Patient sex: M
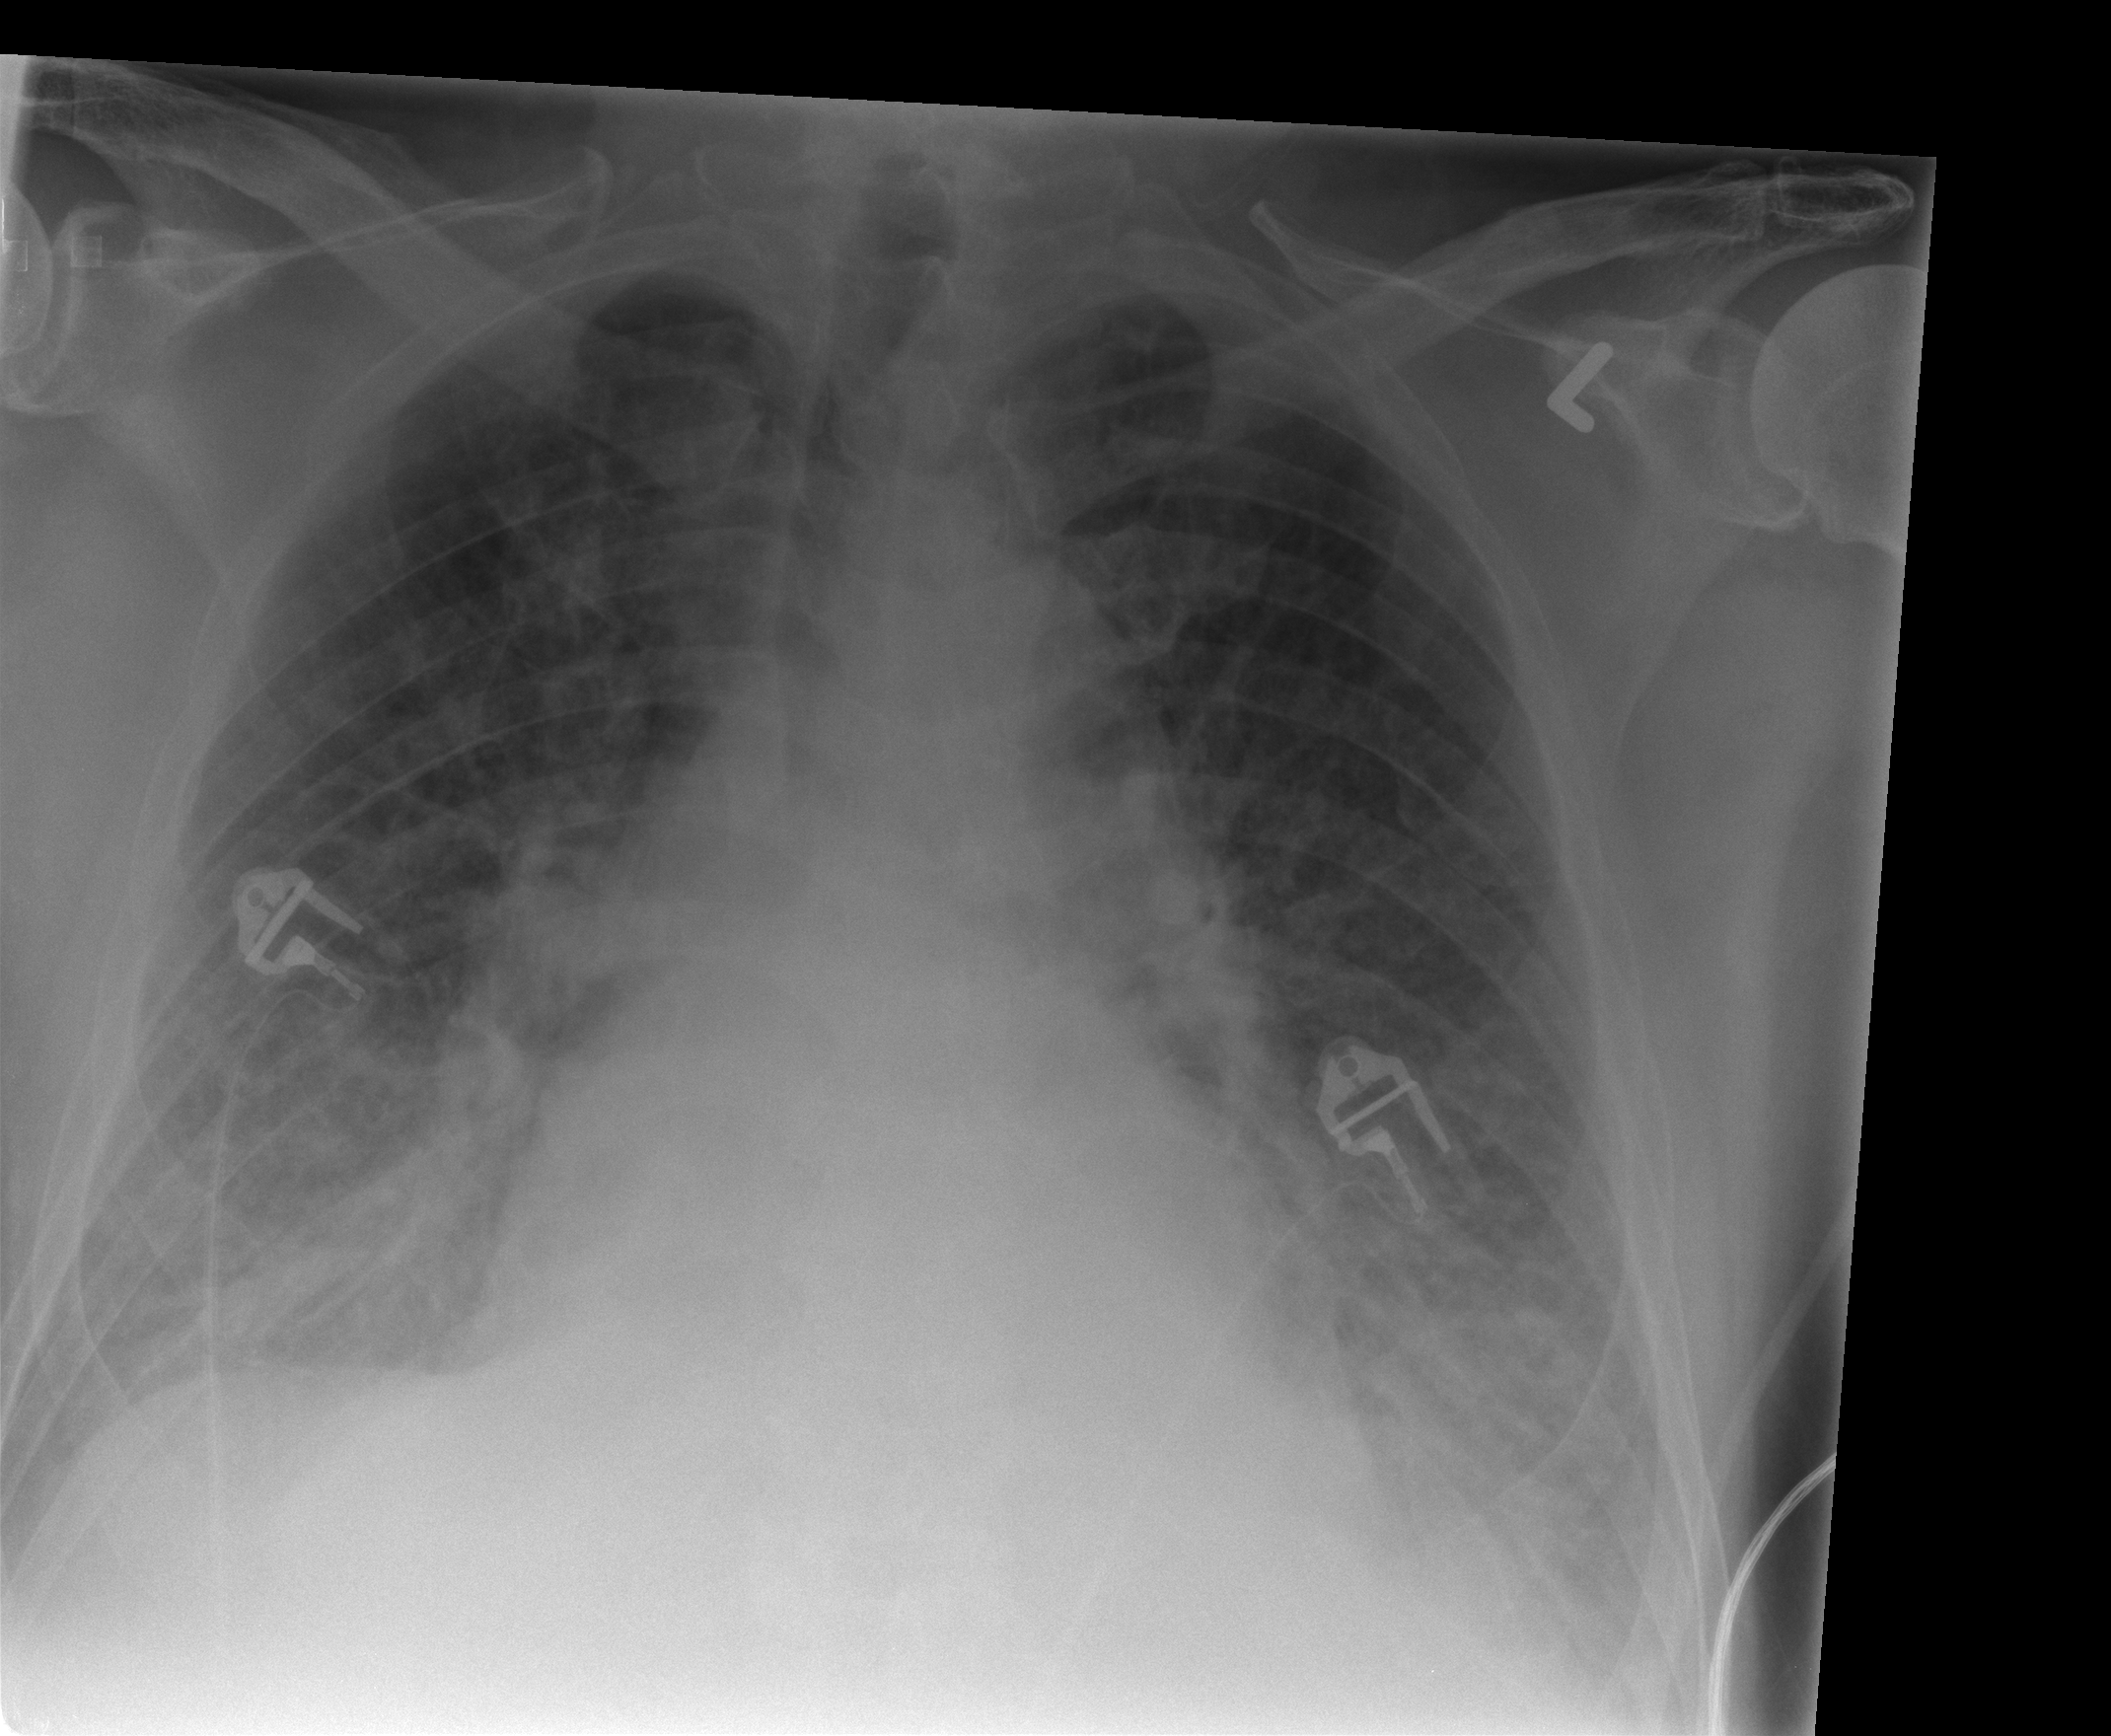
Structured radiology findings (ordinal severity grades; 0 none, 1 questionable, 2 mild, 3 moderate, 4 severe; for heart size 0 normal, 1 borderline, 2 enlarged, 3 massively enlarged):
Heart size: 2
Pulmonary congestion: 2
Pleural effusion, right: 1
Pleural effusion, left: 2
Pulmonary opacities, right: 4
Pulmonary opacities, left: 4
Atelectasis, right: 2
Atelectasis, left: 2